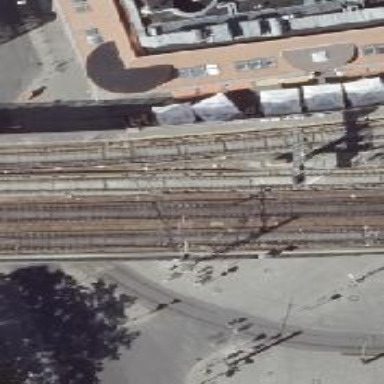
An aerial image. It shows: Bridge carrying electrified light rail without ballast.